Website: apple
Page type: account-selection
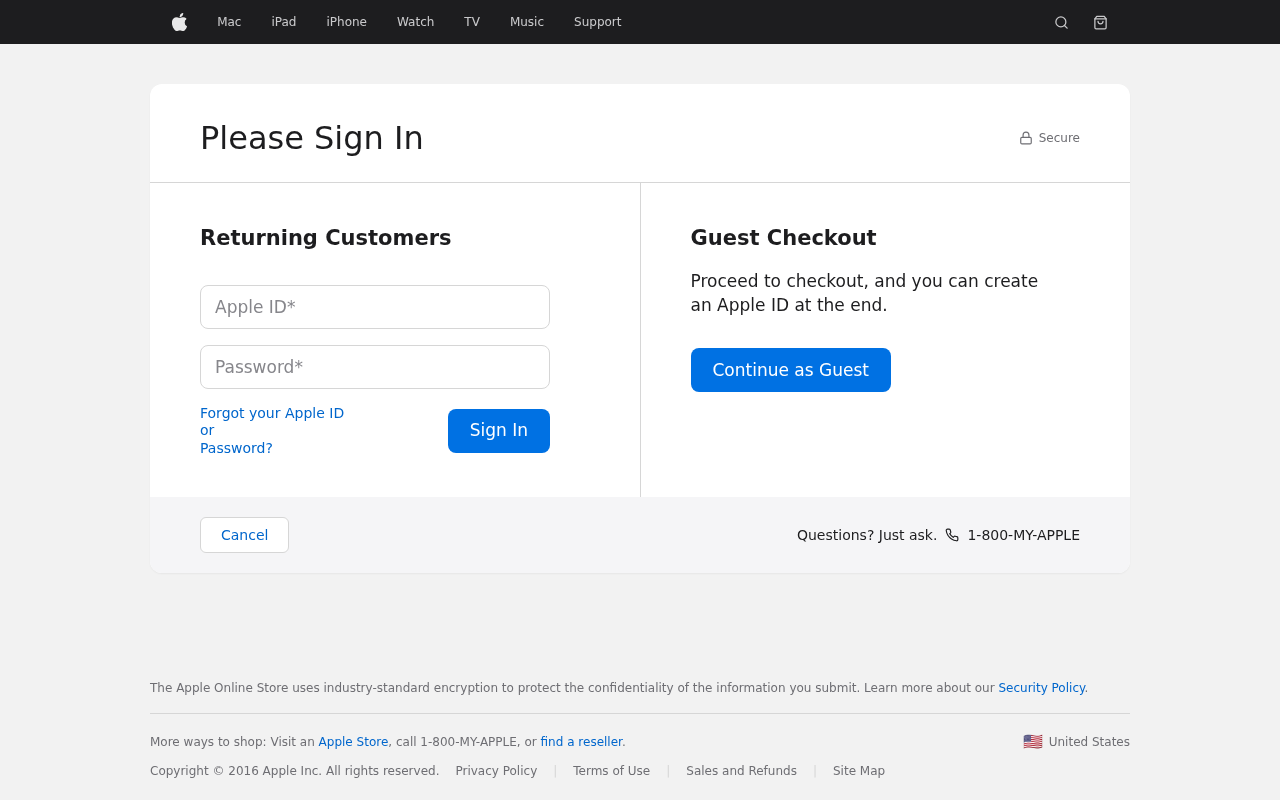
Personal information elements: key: PII_LOGIN_USERNAME
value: jfuentes452